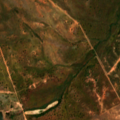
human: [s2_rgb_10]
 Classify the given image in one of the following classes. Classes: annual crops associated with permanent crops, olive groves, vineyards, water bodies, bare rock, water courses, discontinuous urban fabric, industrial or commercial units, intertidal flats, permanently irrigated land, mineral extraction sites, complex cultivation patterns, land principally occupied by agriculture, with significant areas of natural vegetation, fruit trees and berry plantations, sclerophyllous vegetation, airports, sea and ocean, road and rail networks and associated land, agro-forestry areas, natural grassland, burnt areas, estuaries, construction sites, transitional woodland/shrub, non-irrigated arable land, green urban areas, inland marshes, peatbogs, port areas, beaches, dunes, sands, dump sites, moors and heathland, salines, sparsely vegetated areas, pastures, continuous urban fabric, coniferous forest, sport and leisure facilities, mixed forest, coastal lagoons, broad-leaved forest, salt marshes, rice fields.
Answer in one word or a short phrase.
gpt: continuous urban fabric